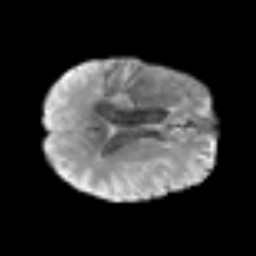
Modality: T2w
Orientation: axial
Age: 56
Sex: male
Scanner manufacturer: siemens
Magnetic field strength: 3 T
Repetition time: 3.2 s
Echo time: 0.081 s